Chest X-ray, PA view. Patient: 15 years old, sex F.
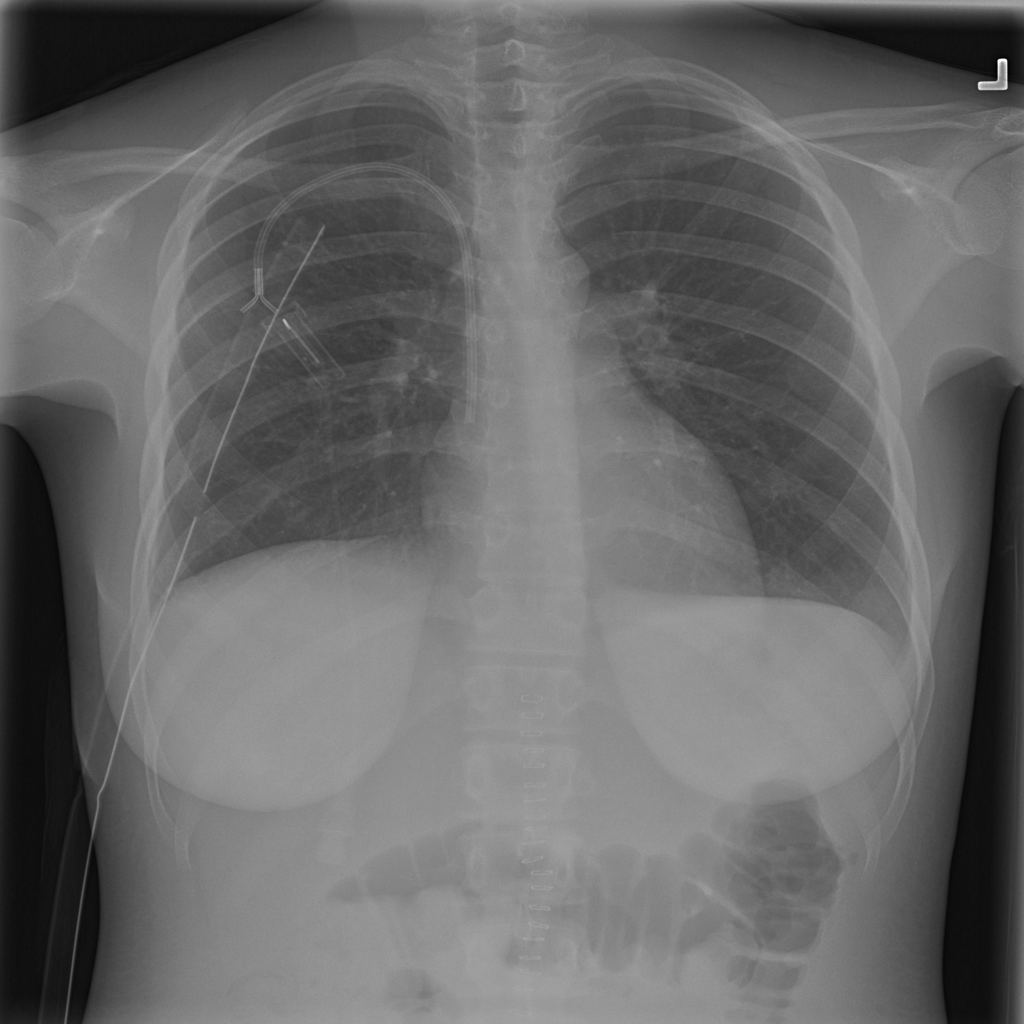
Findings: No Finding